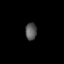
Tissue: prostate
Cell type: T cells
Senescence score: 0.8252
Nuclear area (px): 192
Mean DAPI intensity: 88.12